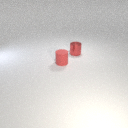
small red metal cylinder behind small red rubber cylinder